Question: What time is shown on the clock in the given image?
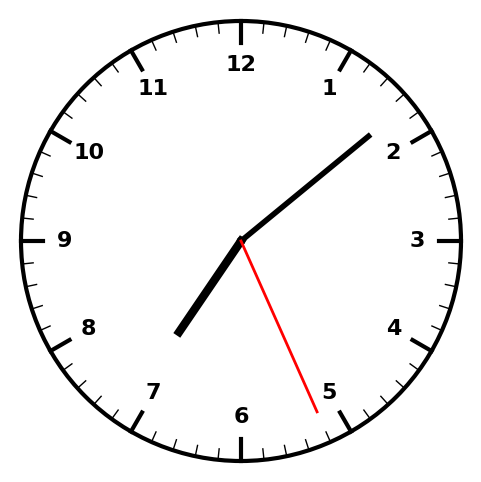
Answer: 07:08:26